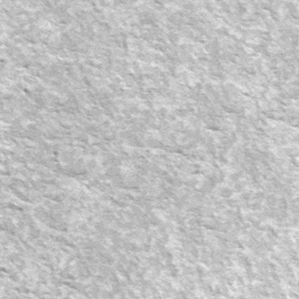
Label: frost